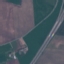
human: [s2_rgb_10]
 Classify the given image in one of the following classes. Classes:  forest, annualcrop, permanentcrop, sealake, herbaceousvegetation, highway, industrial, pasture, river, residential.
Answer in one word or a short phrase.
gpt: Highway